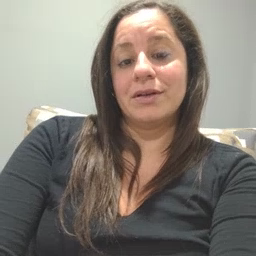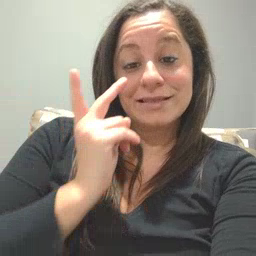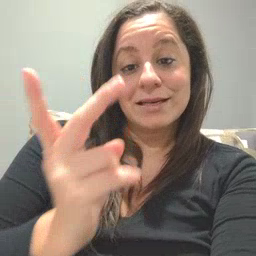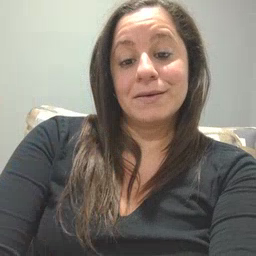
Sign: see